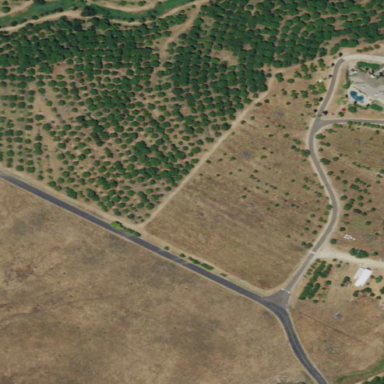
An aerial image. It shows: Orchard.